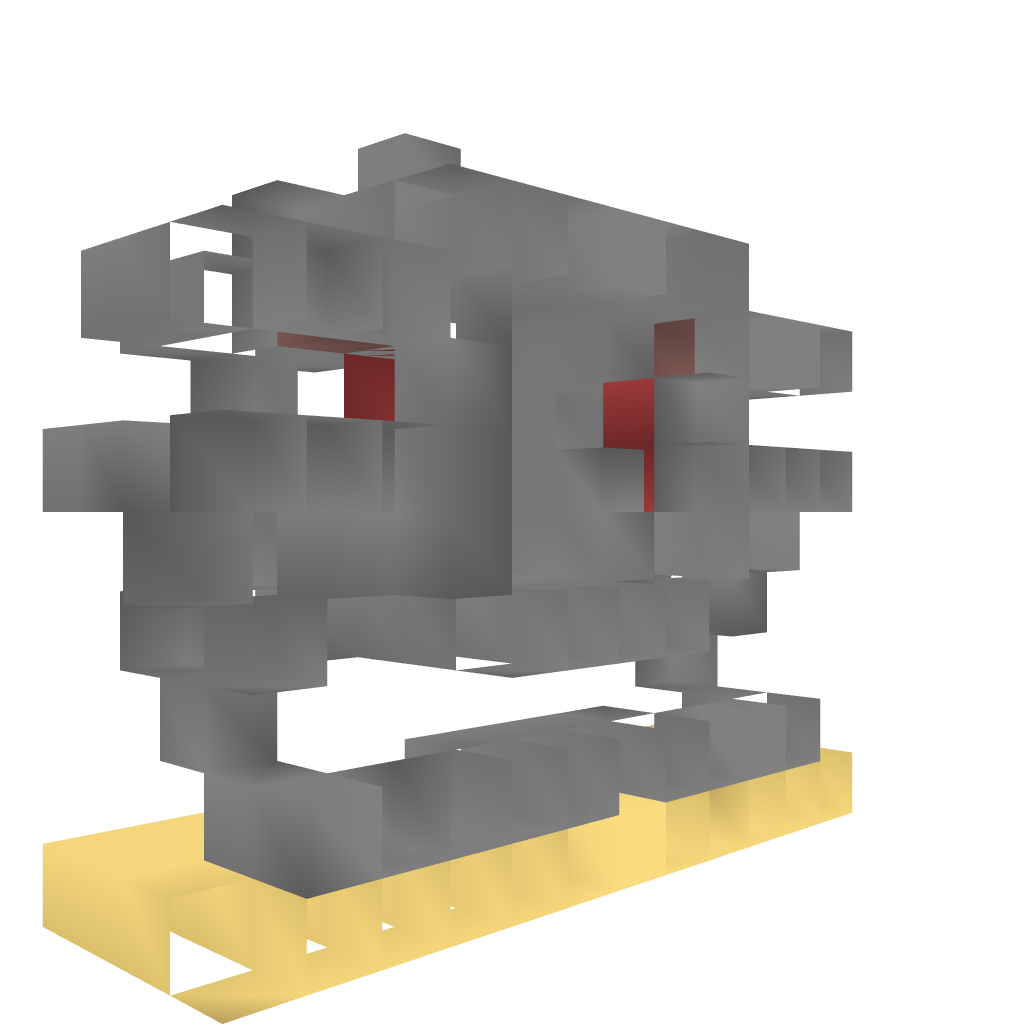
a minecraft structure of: FAST 4x4 Vault Door bad low quality